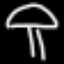
Label: mushroom